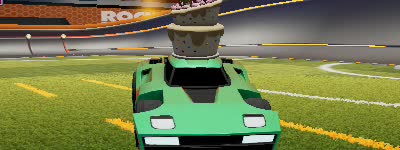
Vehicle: breakout